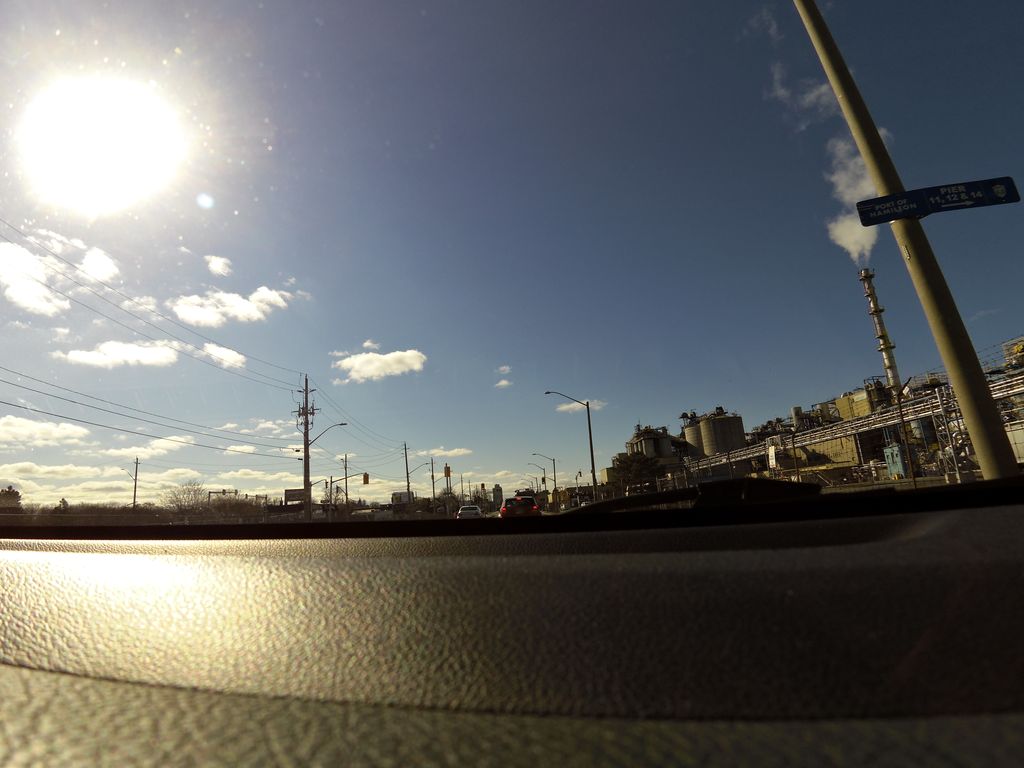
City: hamilton